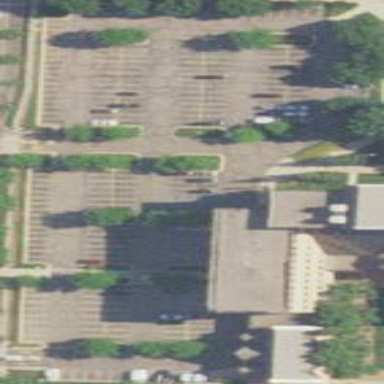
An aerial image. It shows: Park and ride parking facility with surface parking.